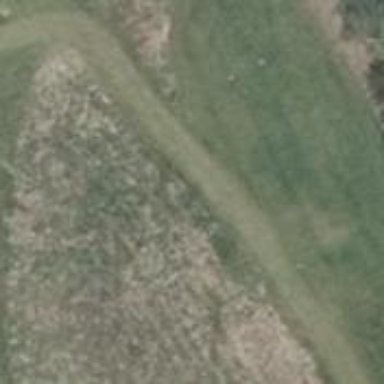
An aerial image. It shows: Golf tee.